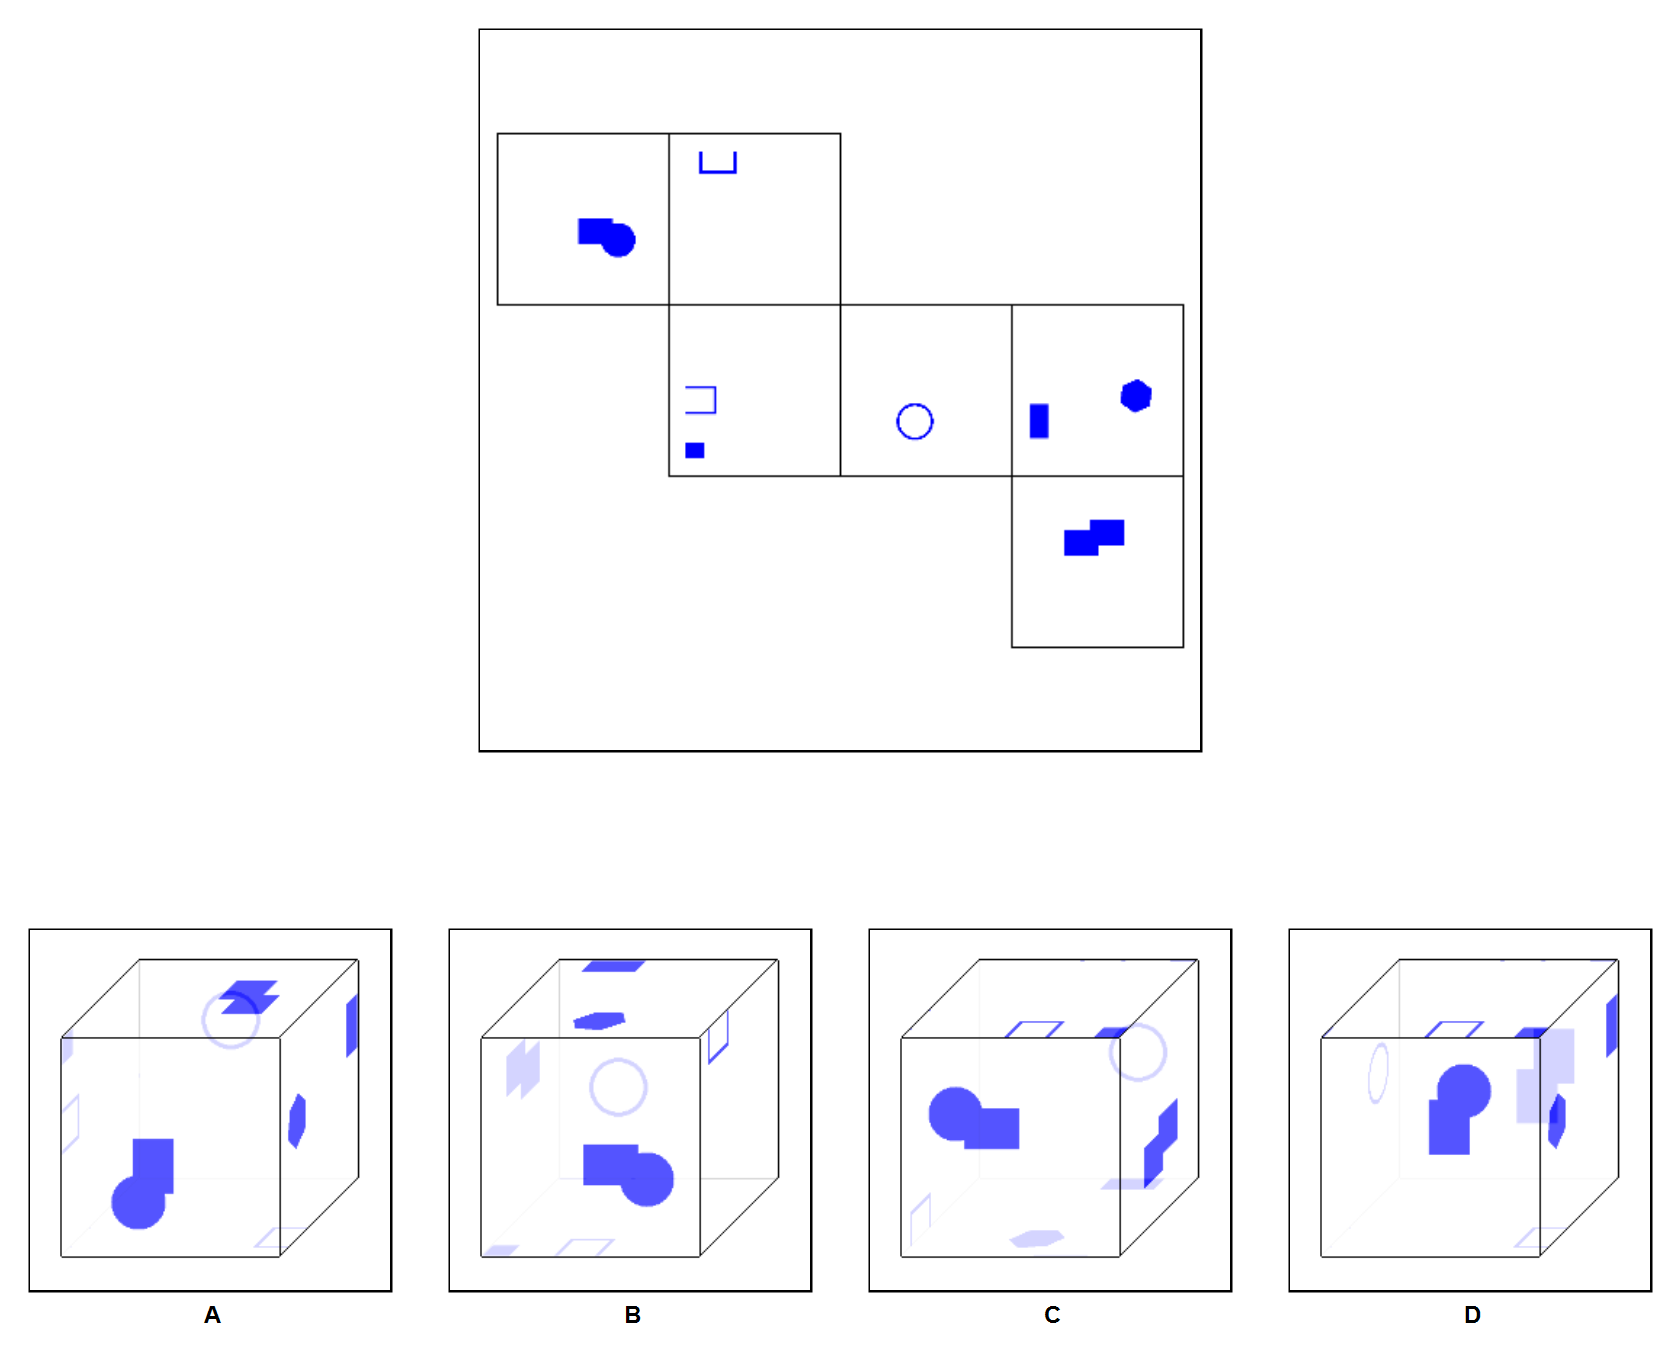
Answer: D